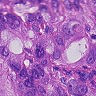
Metastatic tissue present: yes